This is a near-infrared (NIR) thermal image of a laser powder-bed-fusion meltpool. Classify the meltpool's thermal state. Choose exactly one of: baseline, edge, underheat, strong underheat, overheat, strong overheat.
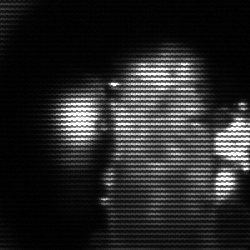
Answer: strong underheat